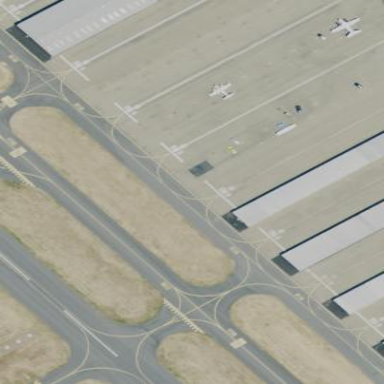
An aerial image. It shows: Building that is hangar at the airport.